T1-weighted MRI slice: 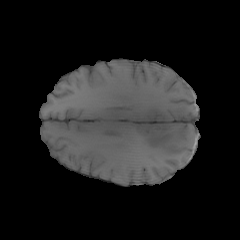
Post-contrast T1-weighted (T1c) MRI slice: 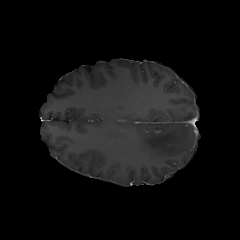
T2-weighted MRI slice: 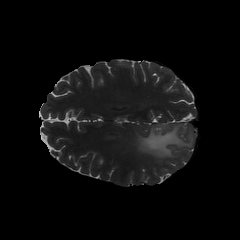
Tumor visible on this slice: yes